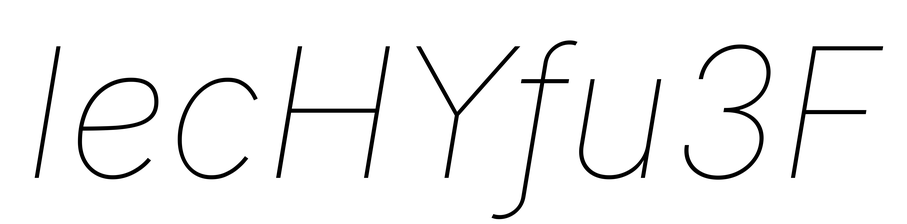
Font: Inter-Italic_Thin_Italic